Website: apple
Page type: account-selection
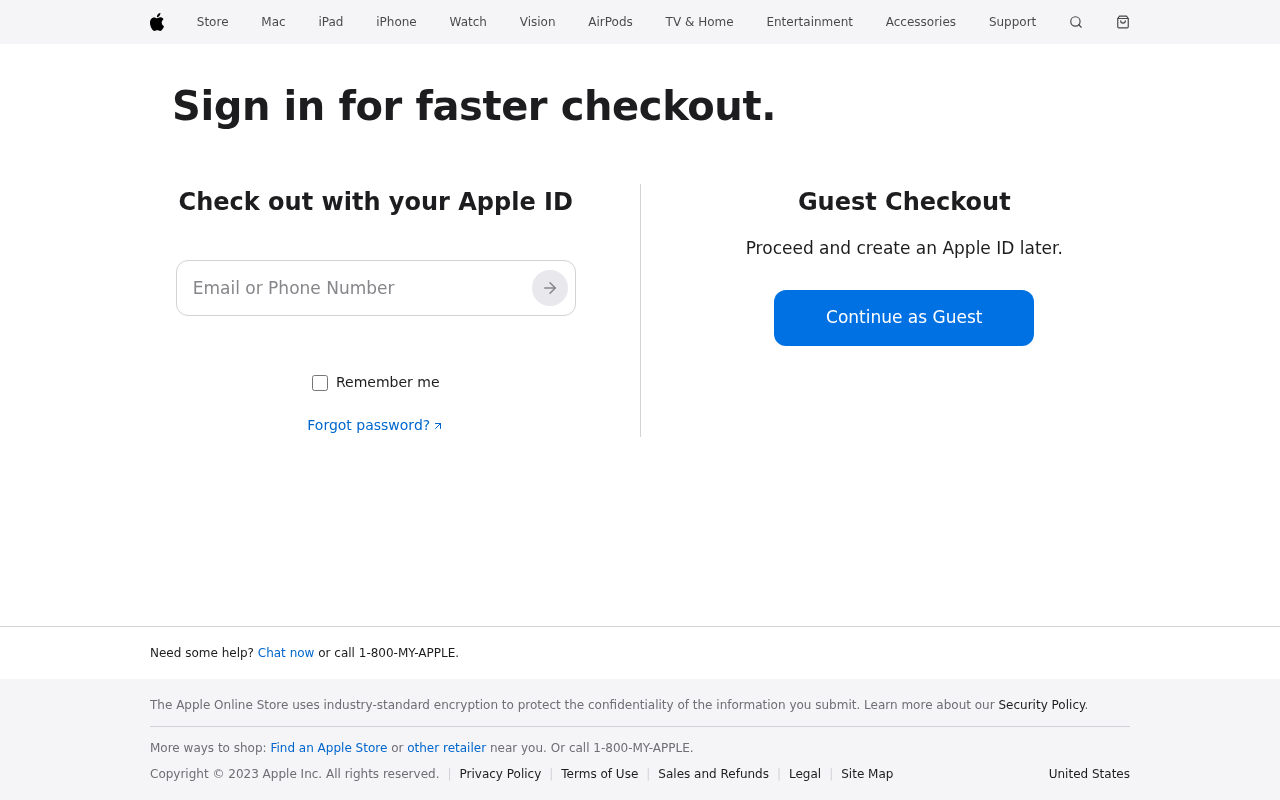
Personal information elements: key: PII_EMAIL
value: eugene.allen@yahoo.com